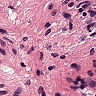
Metastatic tissue present: no